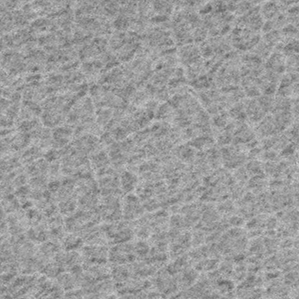
Label: frost